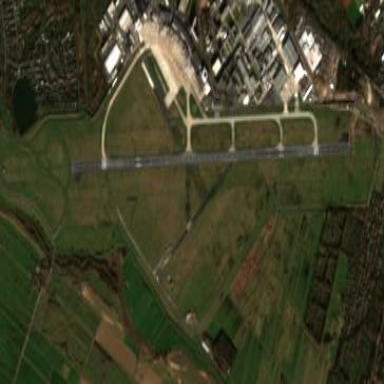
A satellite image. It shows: International aerodrome surrounded by fence.